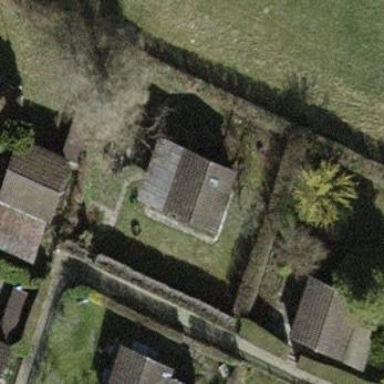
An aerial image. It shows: Allotment house.